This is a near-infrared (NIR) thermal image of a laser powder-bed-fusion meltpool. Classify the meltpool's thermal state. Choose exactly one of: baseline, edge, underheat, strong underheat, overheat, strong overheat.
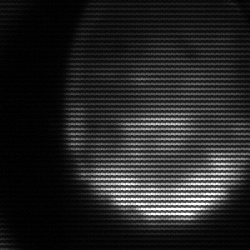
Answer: edge